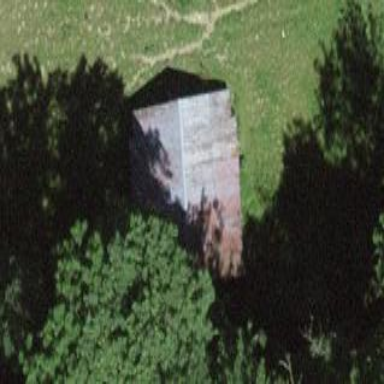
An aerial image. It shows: Barn.